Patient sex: F
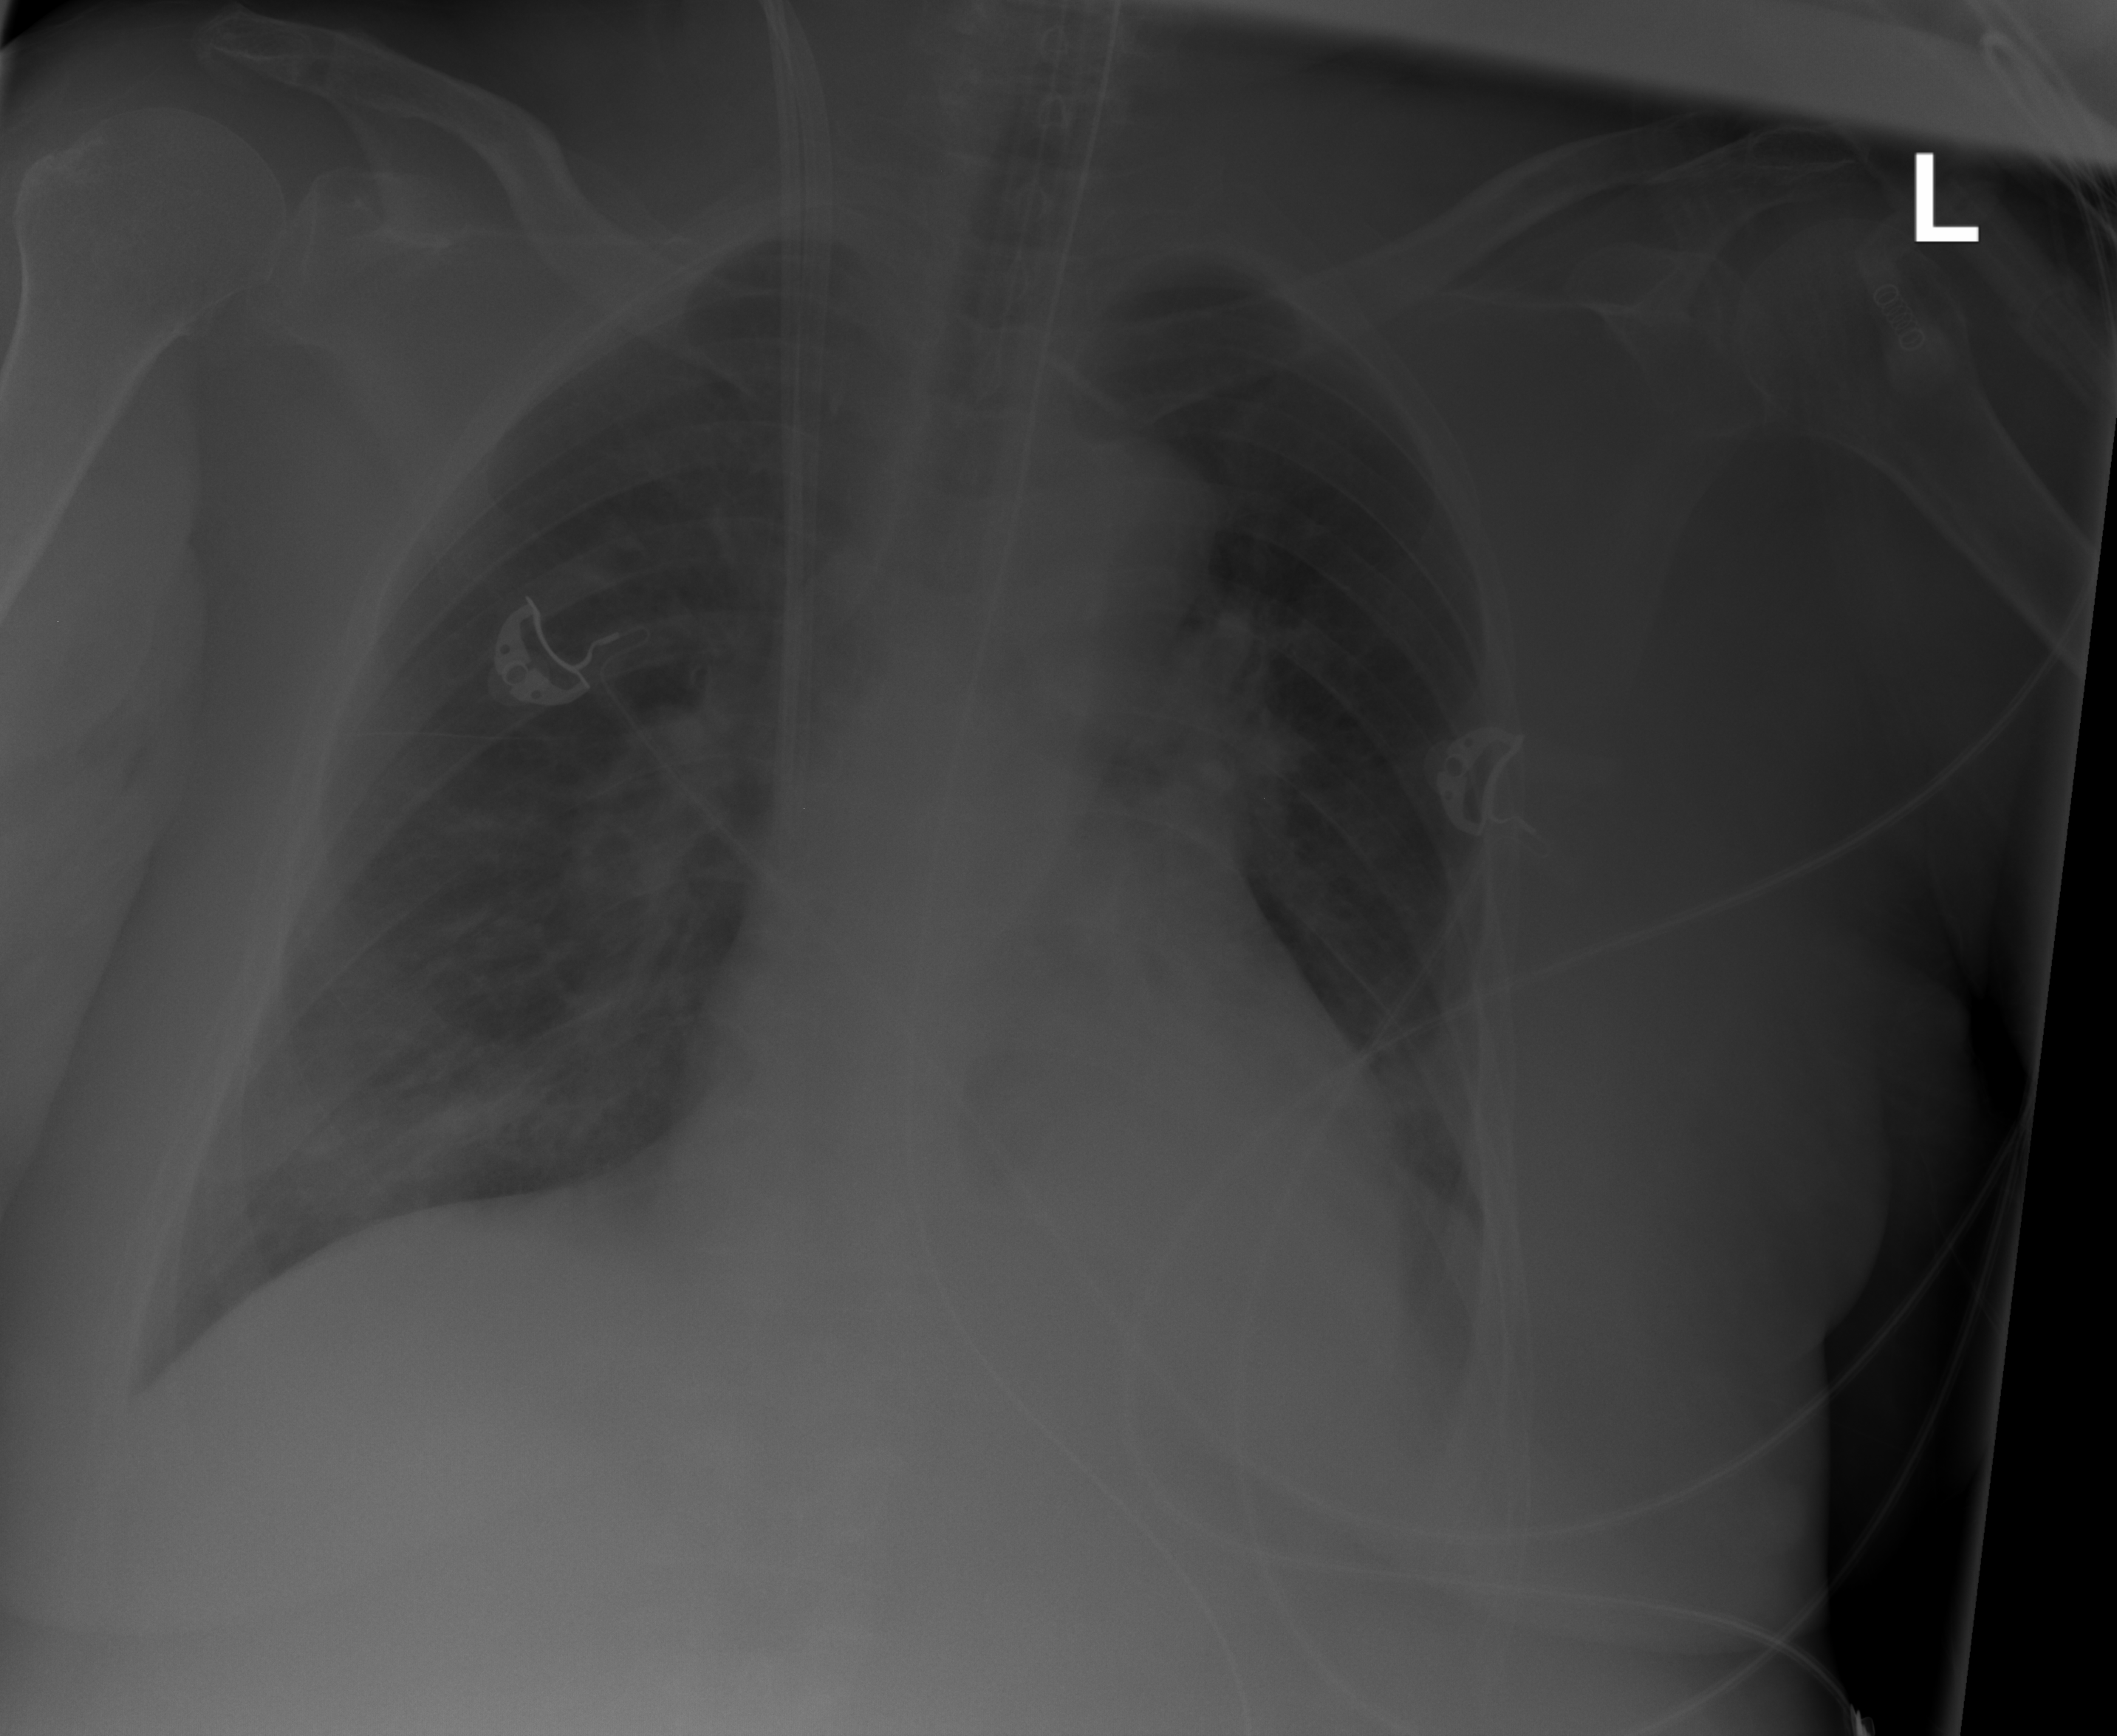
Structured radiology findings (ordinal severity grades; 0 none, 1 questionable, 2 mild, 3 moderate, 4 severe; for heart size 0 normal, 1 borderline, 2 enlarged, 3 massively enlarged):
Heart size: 1
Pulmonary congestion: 0
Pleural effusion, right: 0
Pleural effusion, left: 2
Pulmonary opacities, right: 2
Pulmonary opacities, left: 0
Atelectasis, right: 0
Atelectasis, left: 2